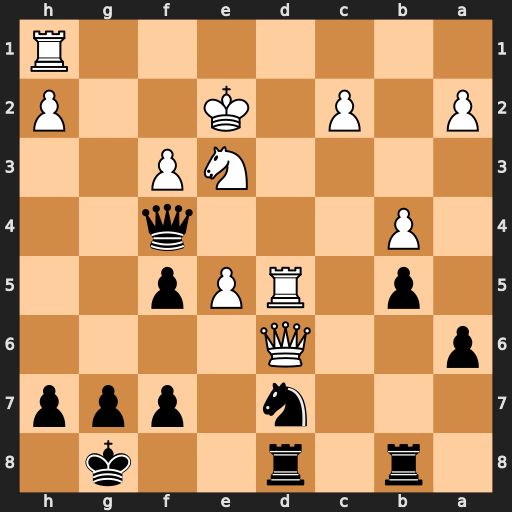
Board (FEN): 1r1r2k1/3n1ppp/p2Q4/1p1RPp2/1P3q2/4NP2/P1P1K2P/7R
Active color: b
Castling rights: -
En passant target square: -
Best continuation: Nf8 Qxd8 Rxd8